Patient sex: M
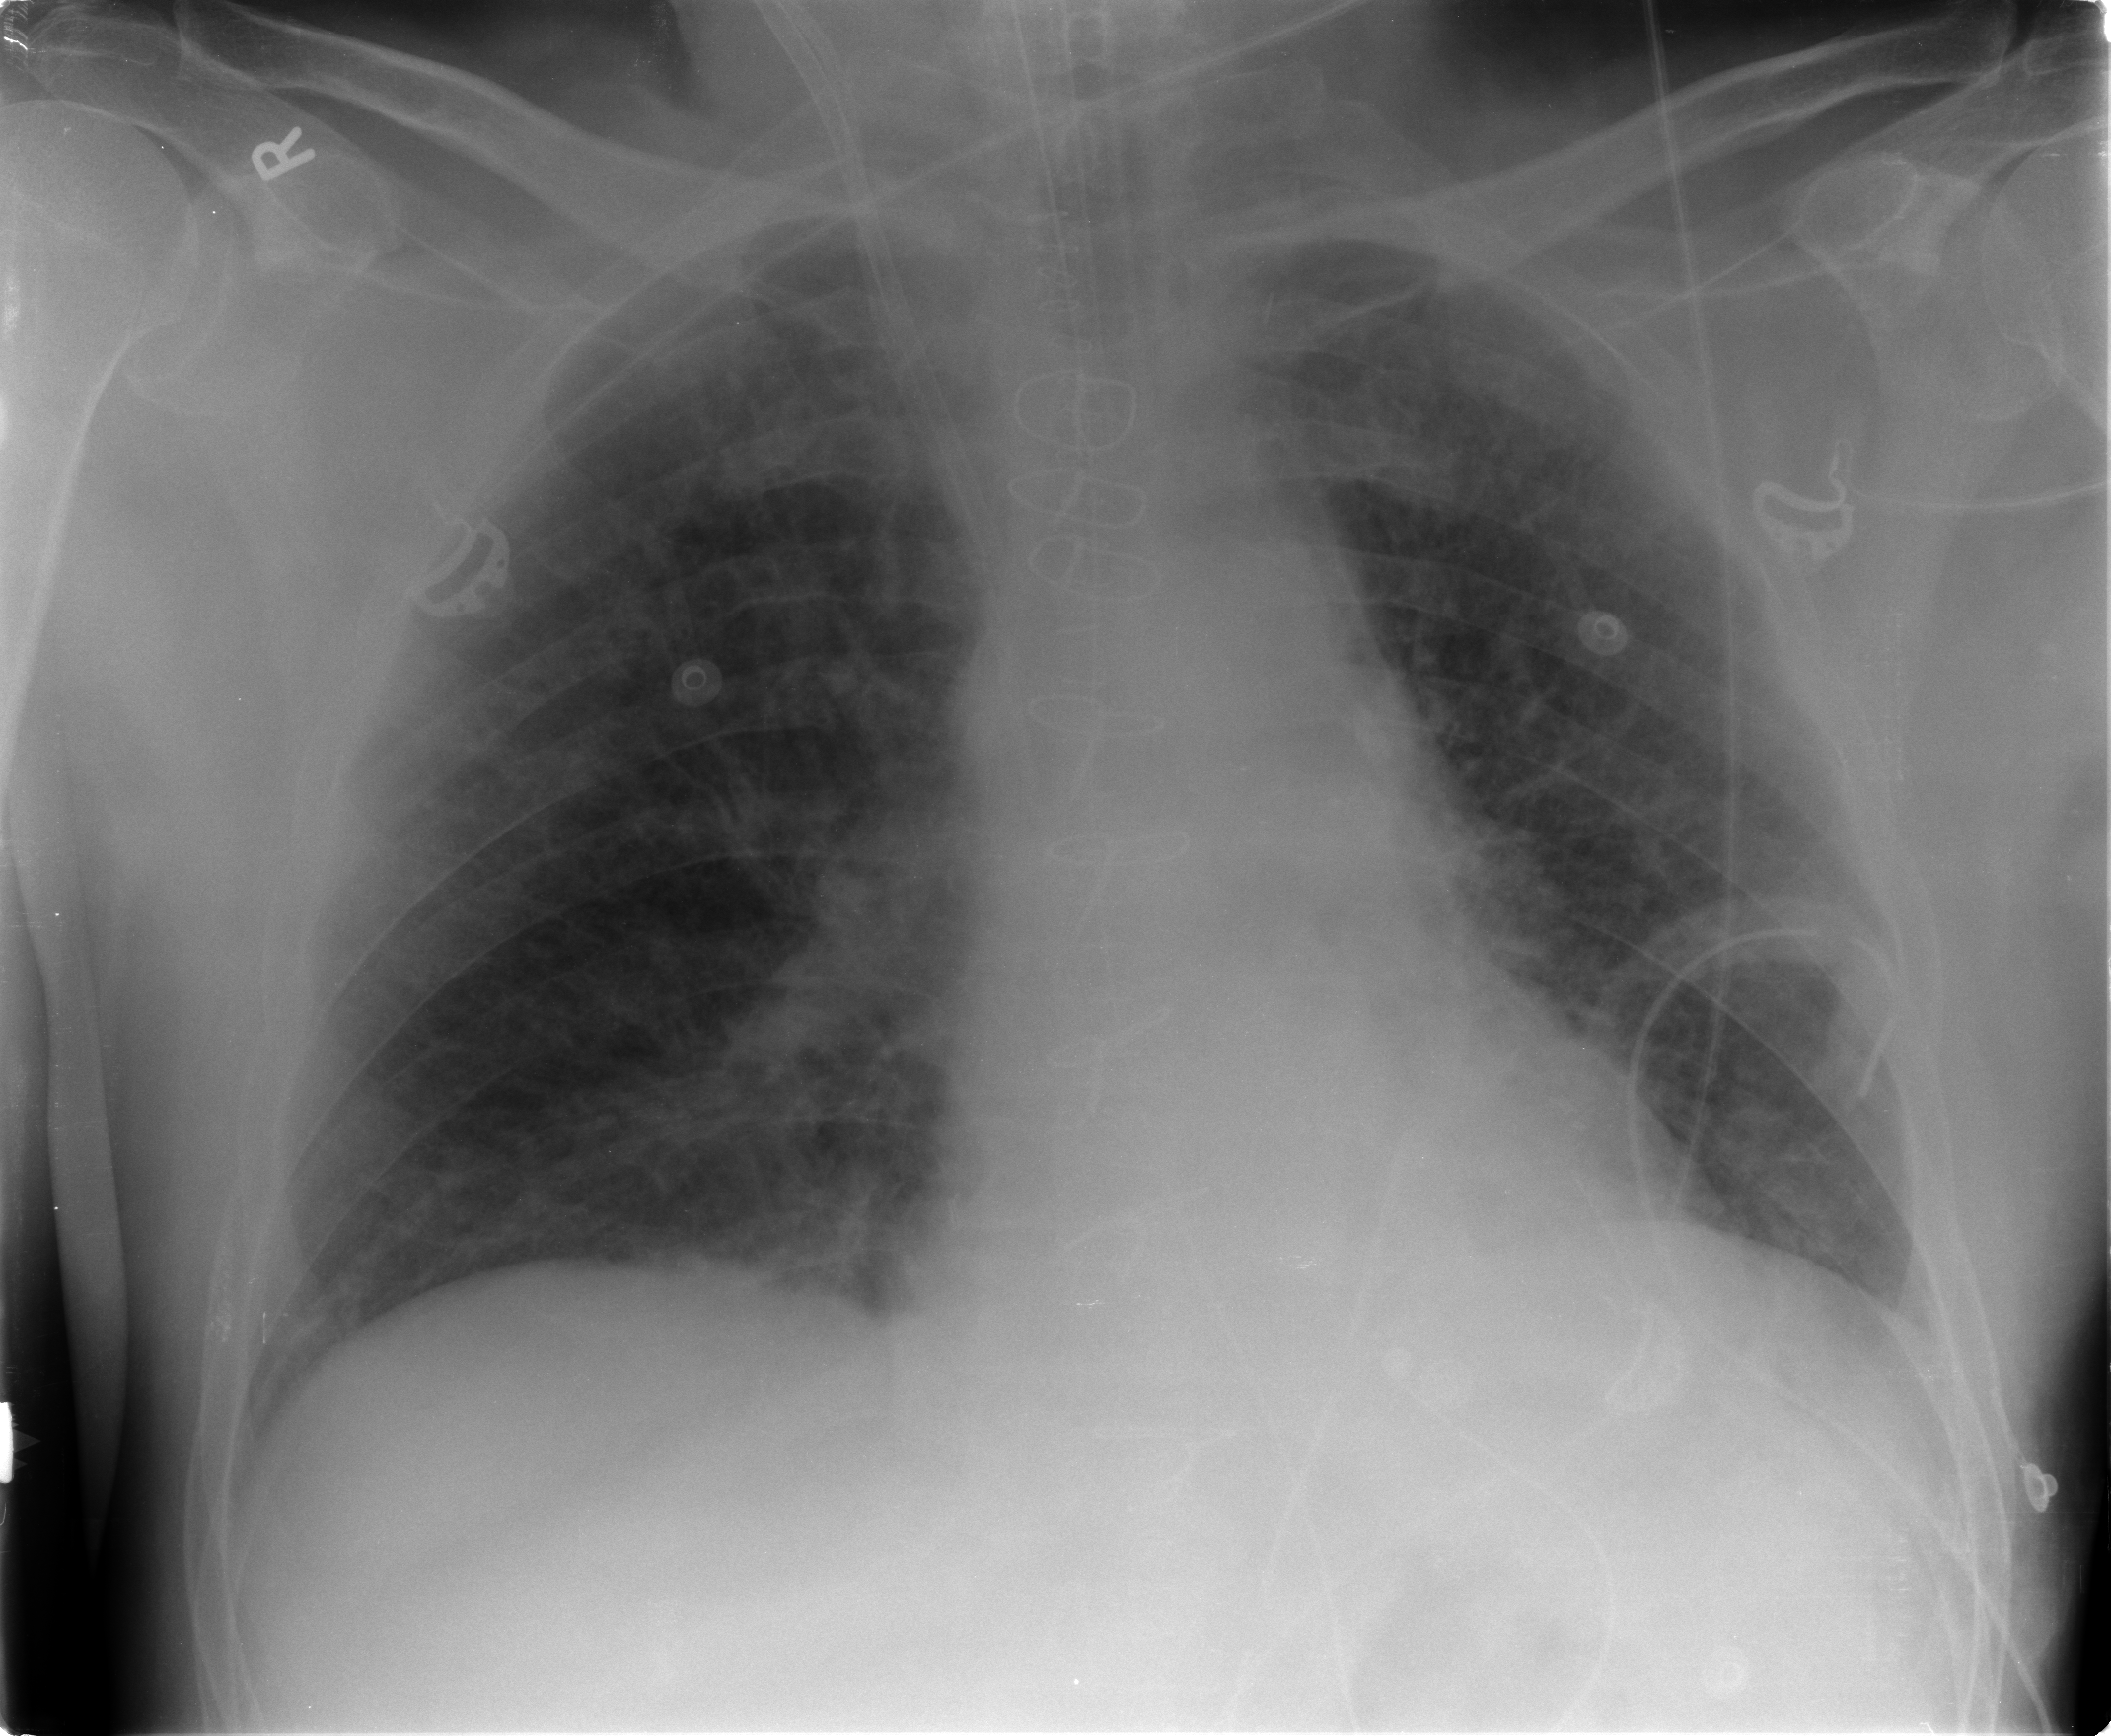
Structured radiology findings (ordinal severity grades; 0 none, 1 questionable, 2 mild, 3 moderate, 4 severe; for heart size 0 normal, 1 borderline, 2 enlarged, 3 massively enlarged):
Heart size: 0
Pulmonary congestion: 2
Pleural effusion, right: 0
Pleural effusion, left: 0
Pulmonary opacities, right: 0
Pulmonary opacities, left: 0
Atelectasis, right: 0
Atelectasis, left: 0